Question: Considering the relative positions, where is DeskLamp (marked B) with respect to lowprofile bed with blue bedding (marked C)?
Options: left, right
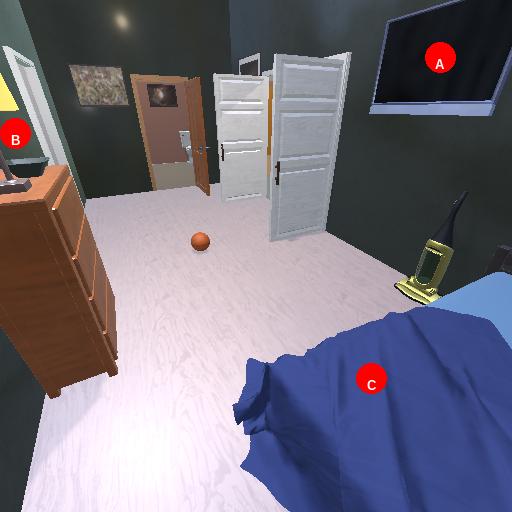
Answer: left